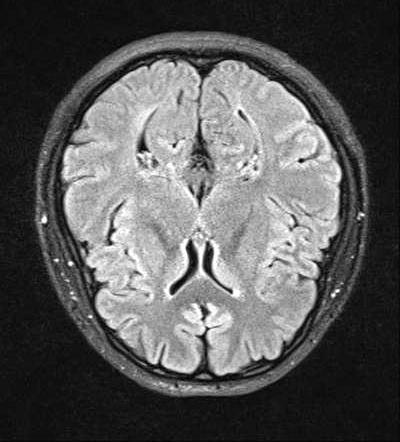
Label: notumor